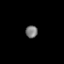
Tissue: prostate
Cell type: Fibroblasts
Senescence score: 0.8056
Nuclear area (px): 146
Mean DAPI intensity: 122.123